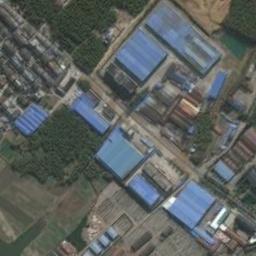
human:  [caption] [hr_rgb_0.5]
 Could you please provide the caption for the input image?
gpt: There are many houses in the industrial area .

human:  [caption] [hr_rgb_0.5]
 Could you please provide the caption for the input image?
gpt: The industrial area has some blue workshops of different sizes and green areas .

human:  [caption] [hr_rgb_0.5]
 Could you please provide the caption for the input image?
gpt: Neatly planned factories and roads in an industrial area with good greening .

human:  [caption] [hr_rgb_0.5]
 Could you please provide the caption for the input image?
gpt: Industrial areas have different building sizes .

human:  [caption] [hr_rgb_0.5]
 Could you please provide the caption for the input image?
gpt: There are some blue buildings and green trees on the industrial area .